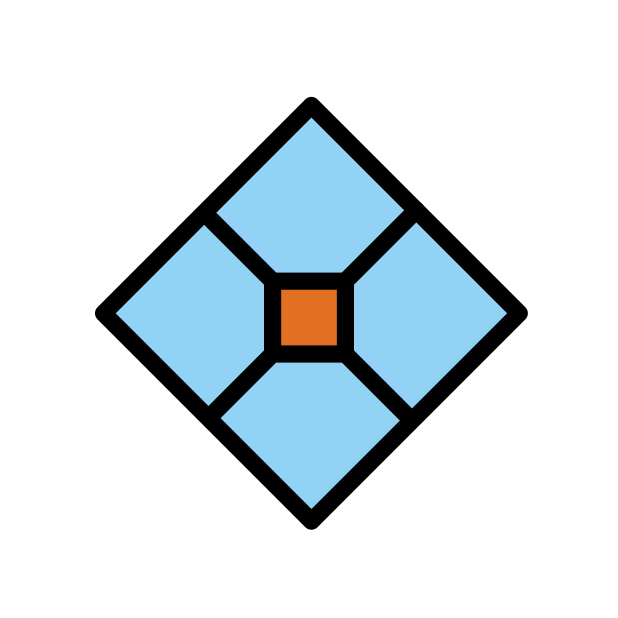
diamond with a dot